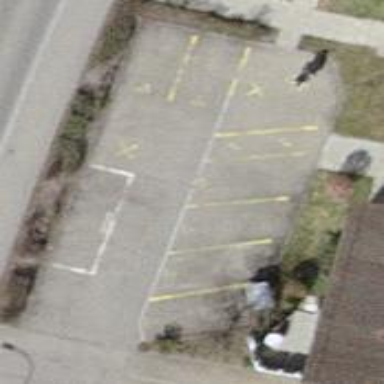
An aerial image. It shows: Street side parking area.